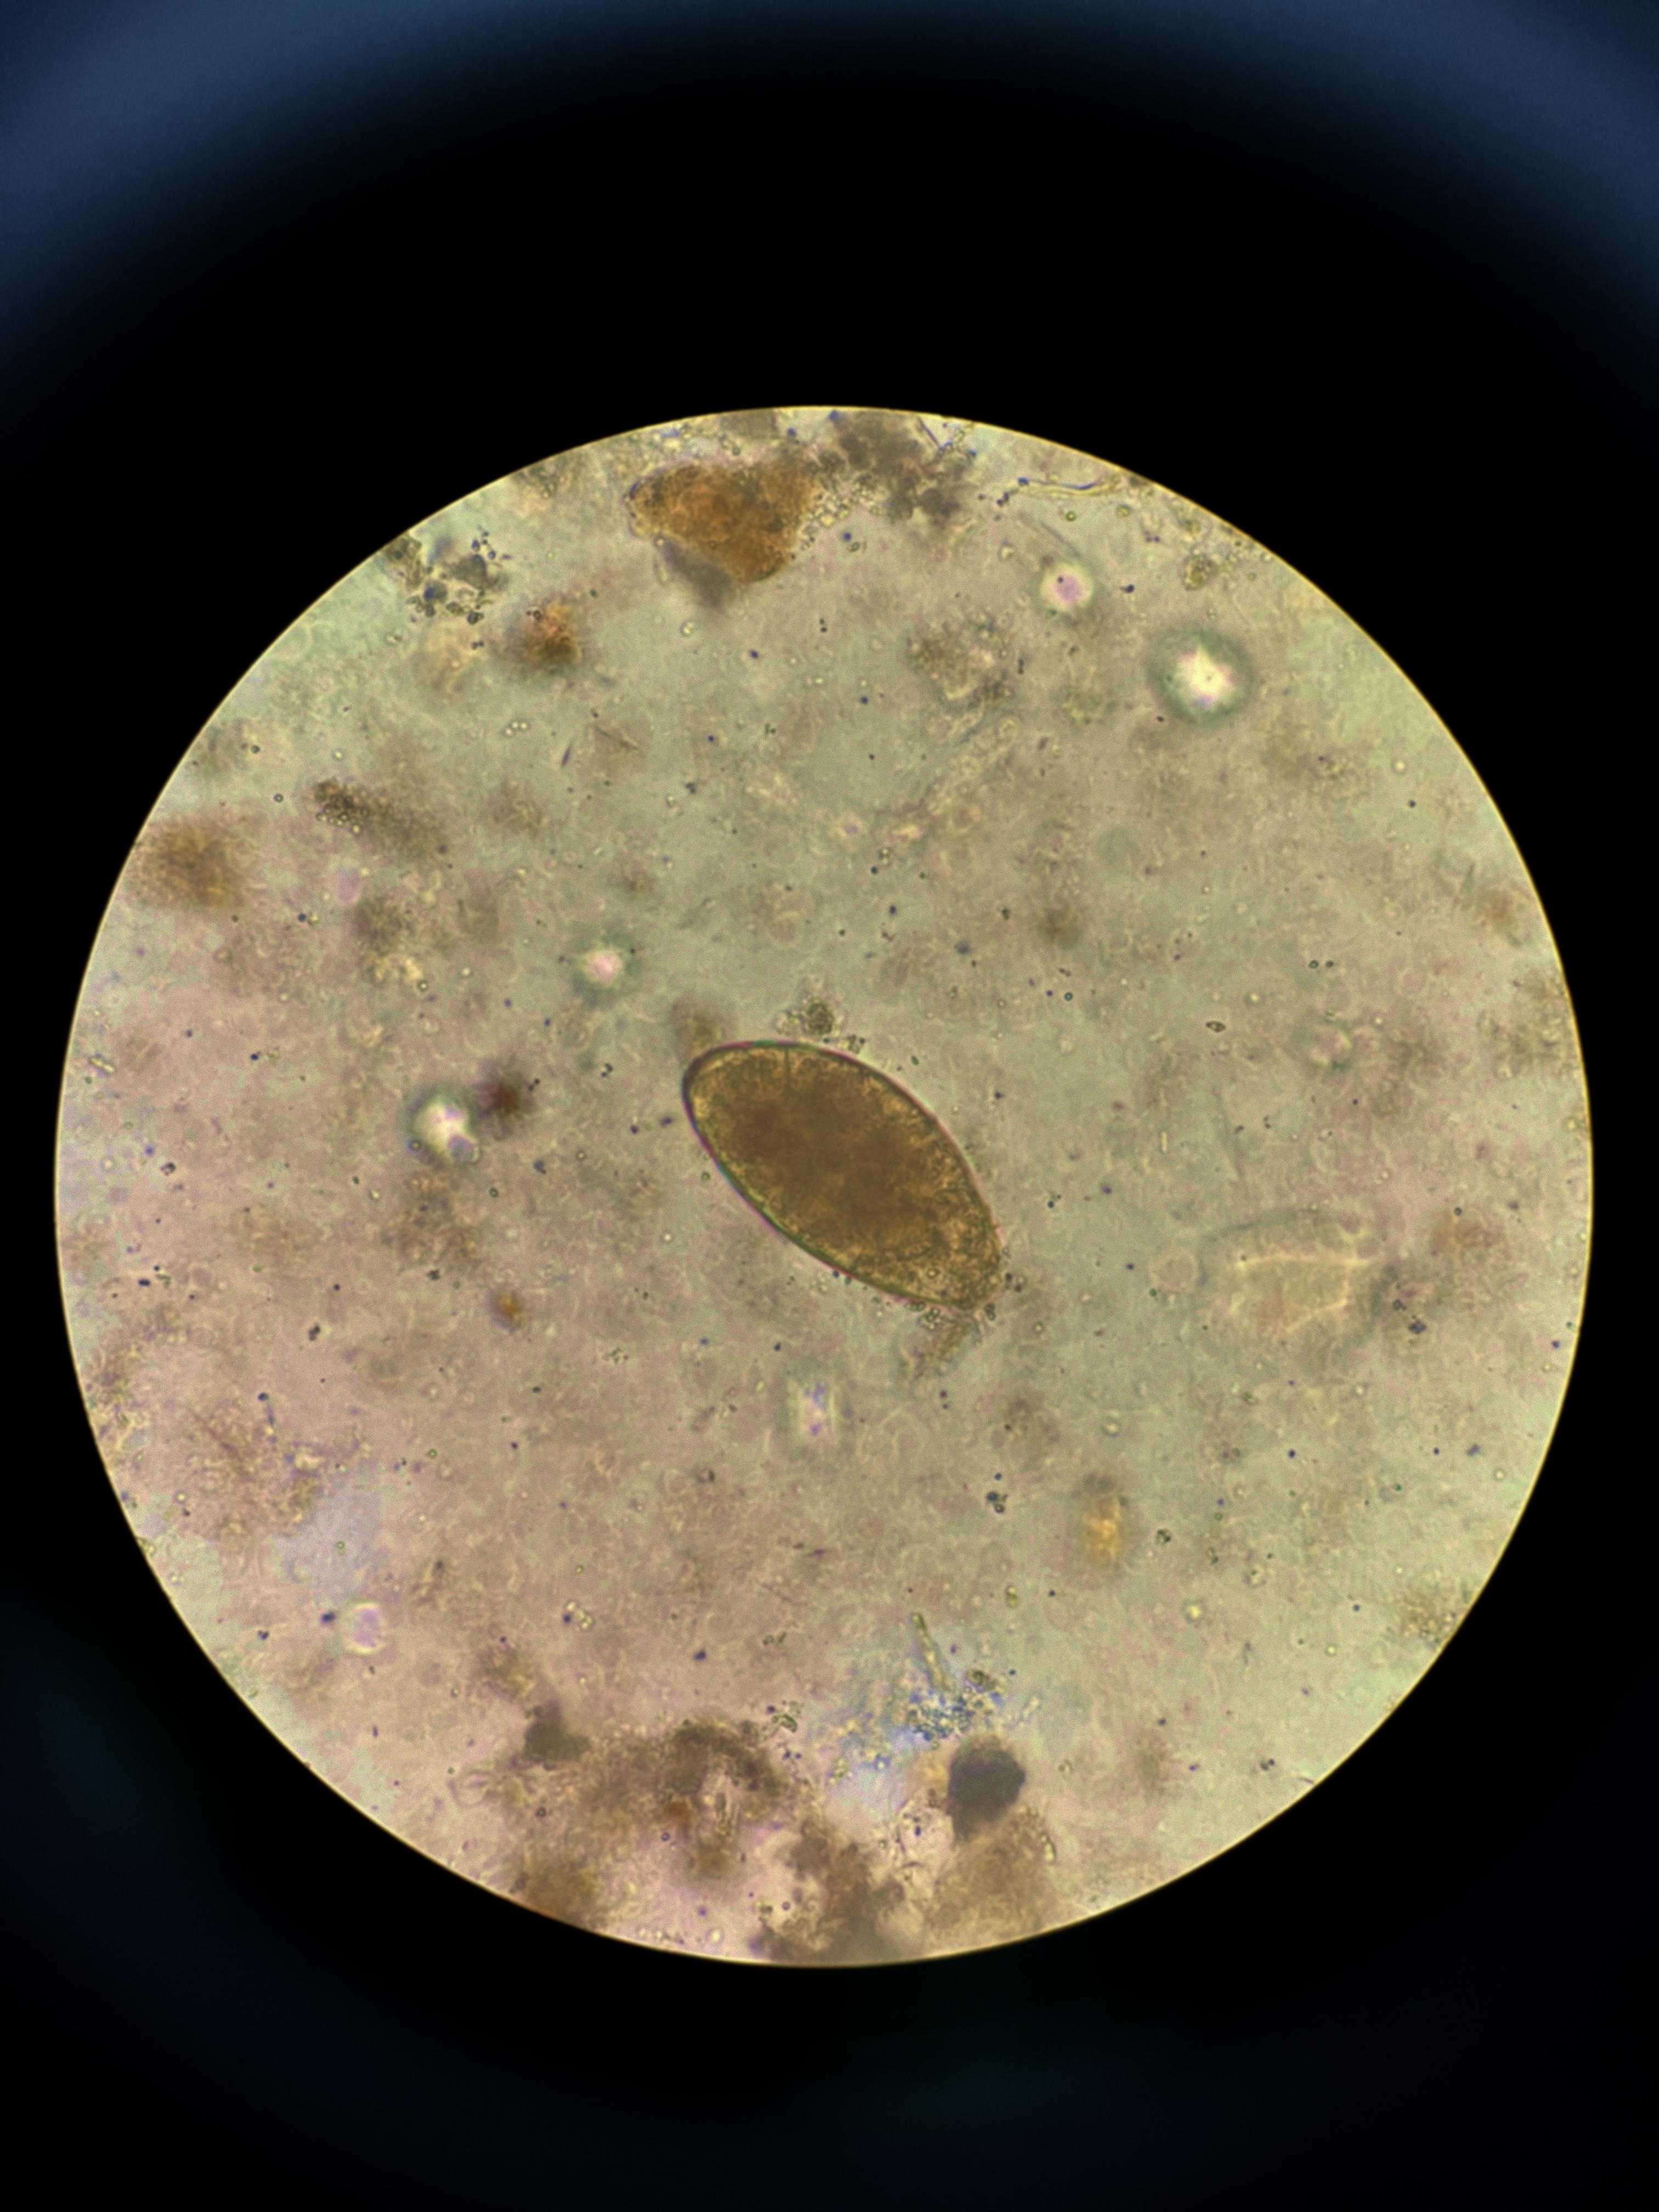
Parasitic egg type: Fasciolopsis buski